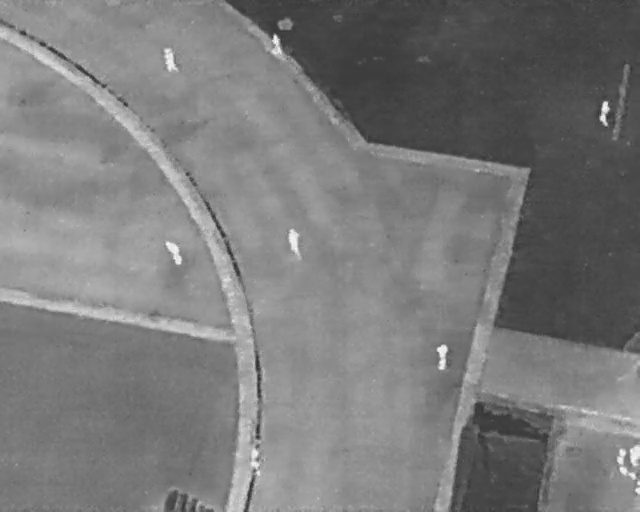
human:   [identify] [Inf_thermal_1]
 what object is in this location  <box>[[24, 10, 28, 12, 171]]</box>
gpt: <ref>1 large person at the top left</ref>